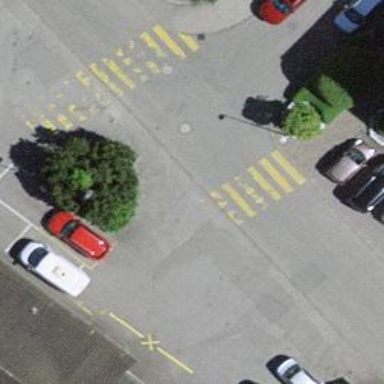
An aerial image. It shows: Zebra crossing on the road.